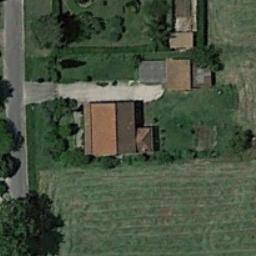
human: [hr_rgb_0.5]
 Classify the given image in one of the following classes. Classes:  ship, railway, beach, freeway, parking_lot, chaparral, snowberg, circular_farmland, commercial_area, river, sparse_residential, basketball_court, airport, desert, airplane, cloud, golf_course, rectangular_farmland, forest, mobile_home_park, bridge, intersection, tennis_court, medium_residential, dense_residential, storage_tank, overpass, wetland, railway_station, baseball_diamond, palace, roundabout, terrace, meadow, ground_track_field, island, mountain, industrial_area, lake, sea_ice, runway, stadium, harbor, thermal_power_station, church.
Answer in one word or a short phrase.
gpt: sparse_residential